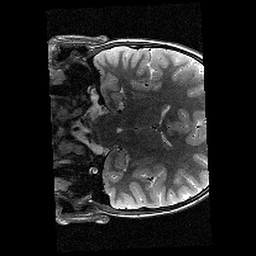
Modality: T2w
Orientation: coronal
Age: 11
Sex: male
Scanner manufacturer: siemens
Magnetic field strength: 3 T
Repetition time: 9.23 s
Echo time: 0.067 s